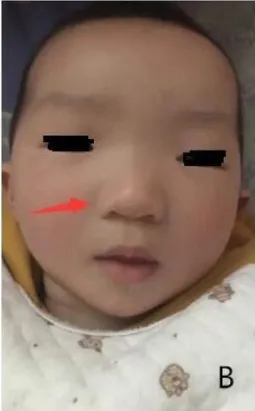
Phenotypes presented in the patient with KAT6B genetic variant. (B,C) Narrow palpebral fissure, ptosis, a broad nasal bridge, bulbous nasal tip, small mouth, thin upper lip, great toes.
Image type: medical_photograph (skin_photograph)